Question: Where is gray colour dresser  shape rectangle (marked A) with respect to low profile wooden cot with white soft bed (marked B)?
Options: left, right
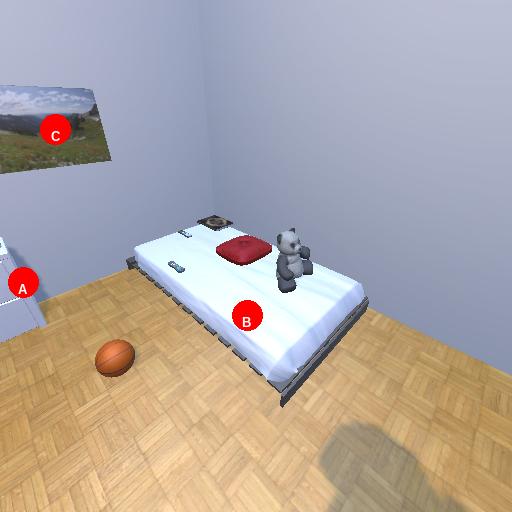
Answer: left